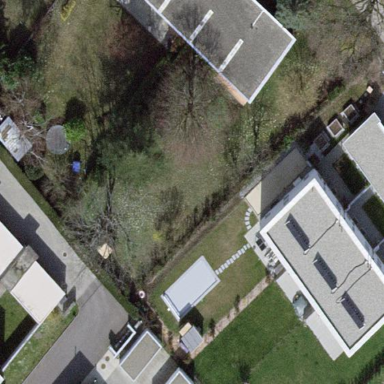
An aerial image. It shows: Garden surrounded by fence.